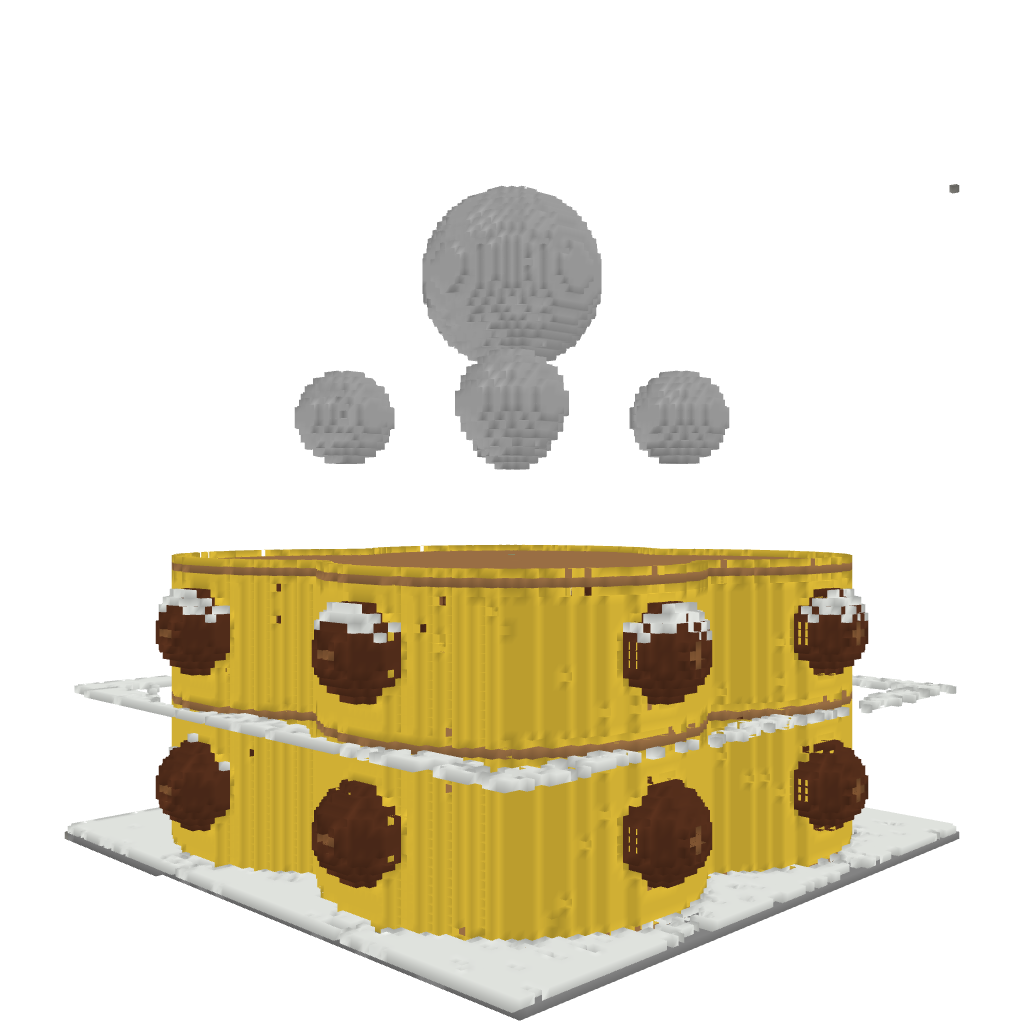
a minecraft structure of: golden-mall